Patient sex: M
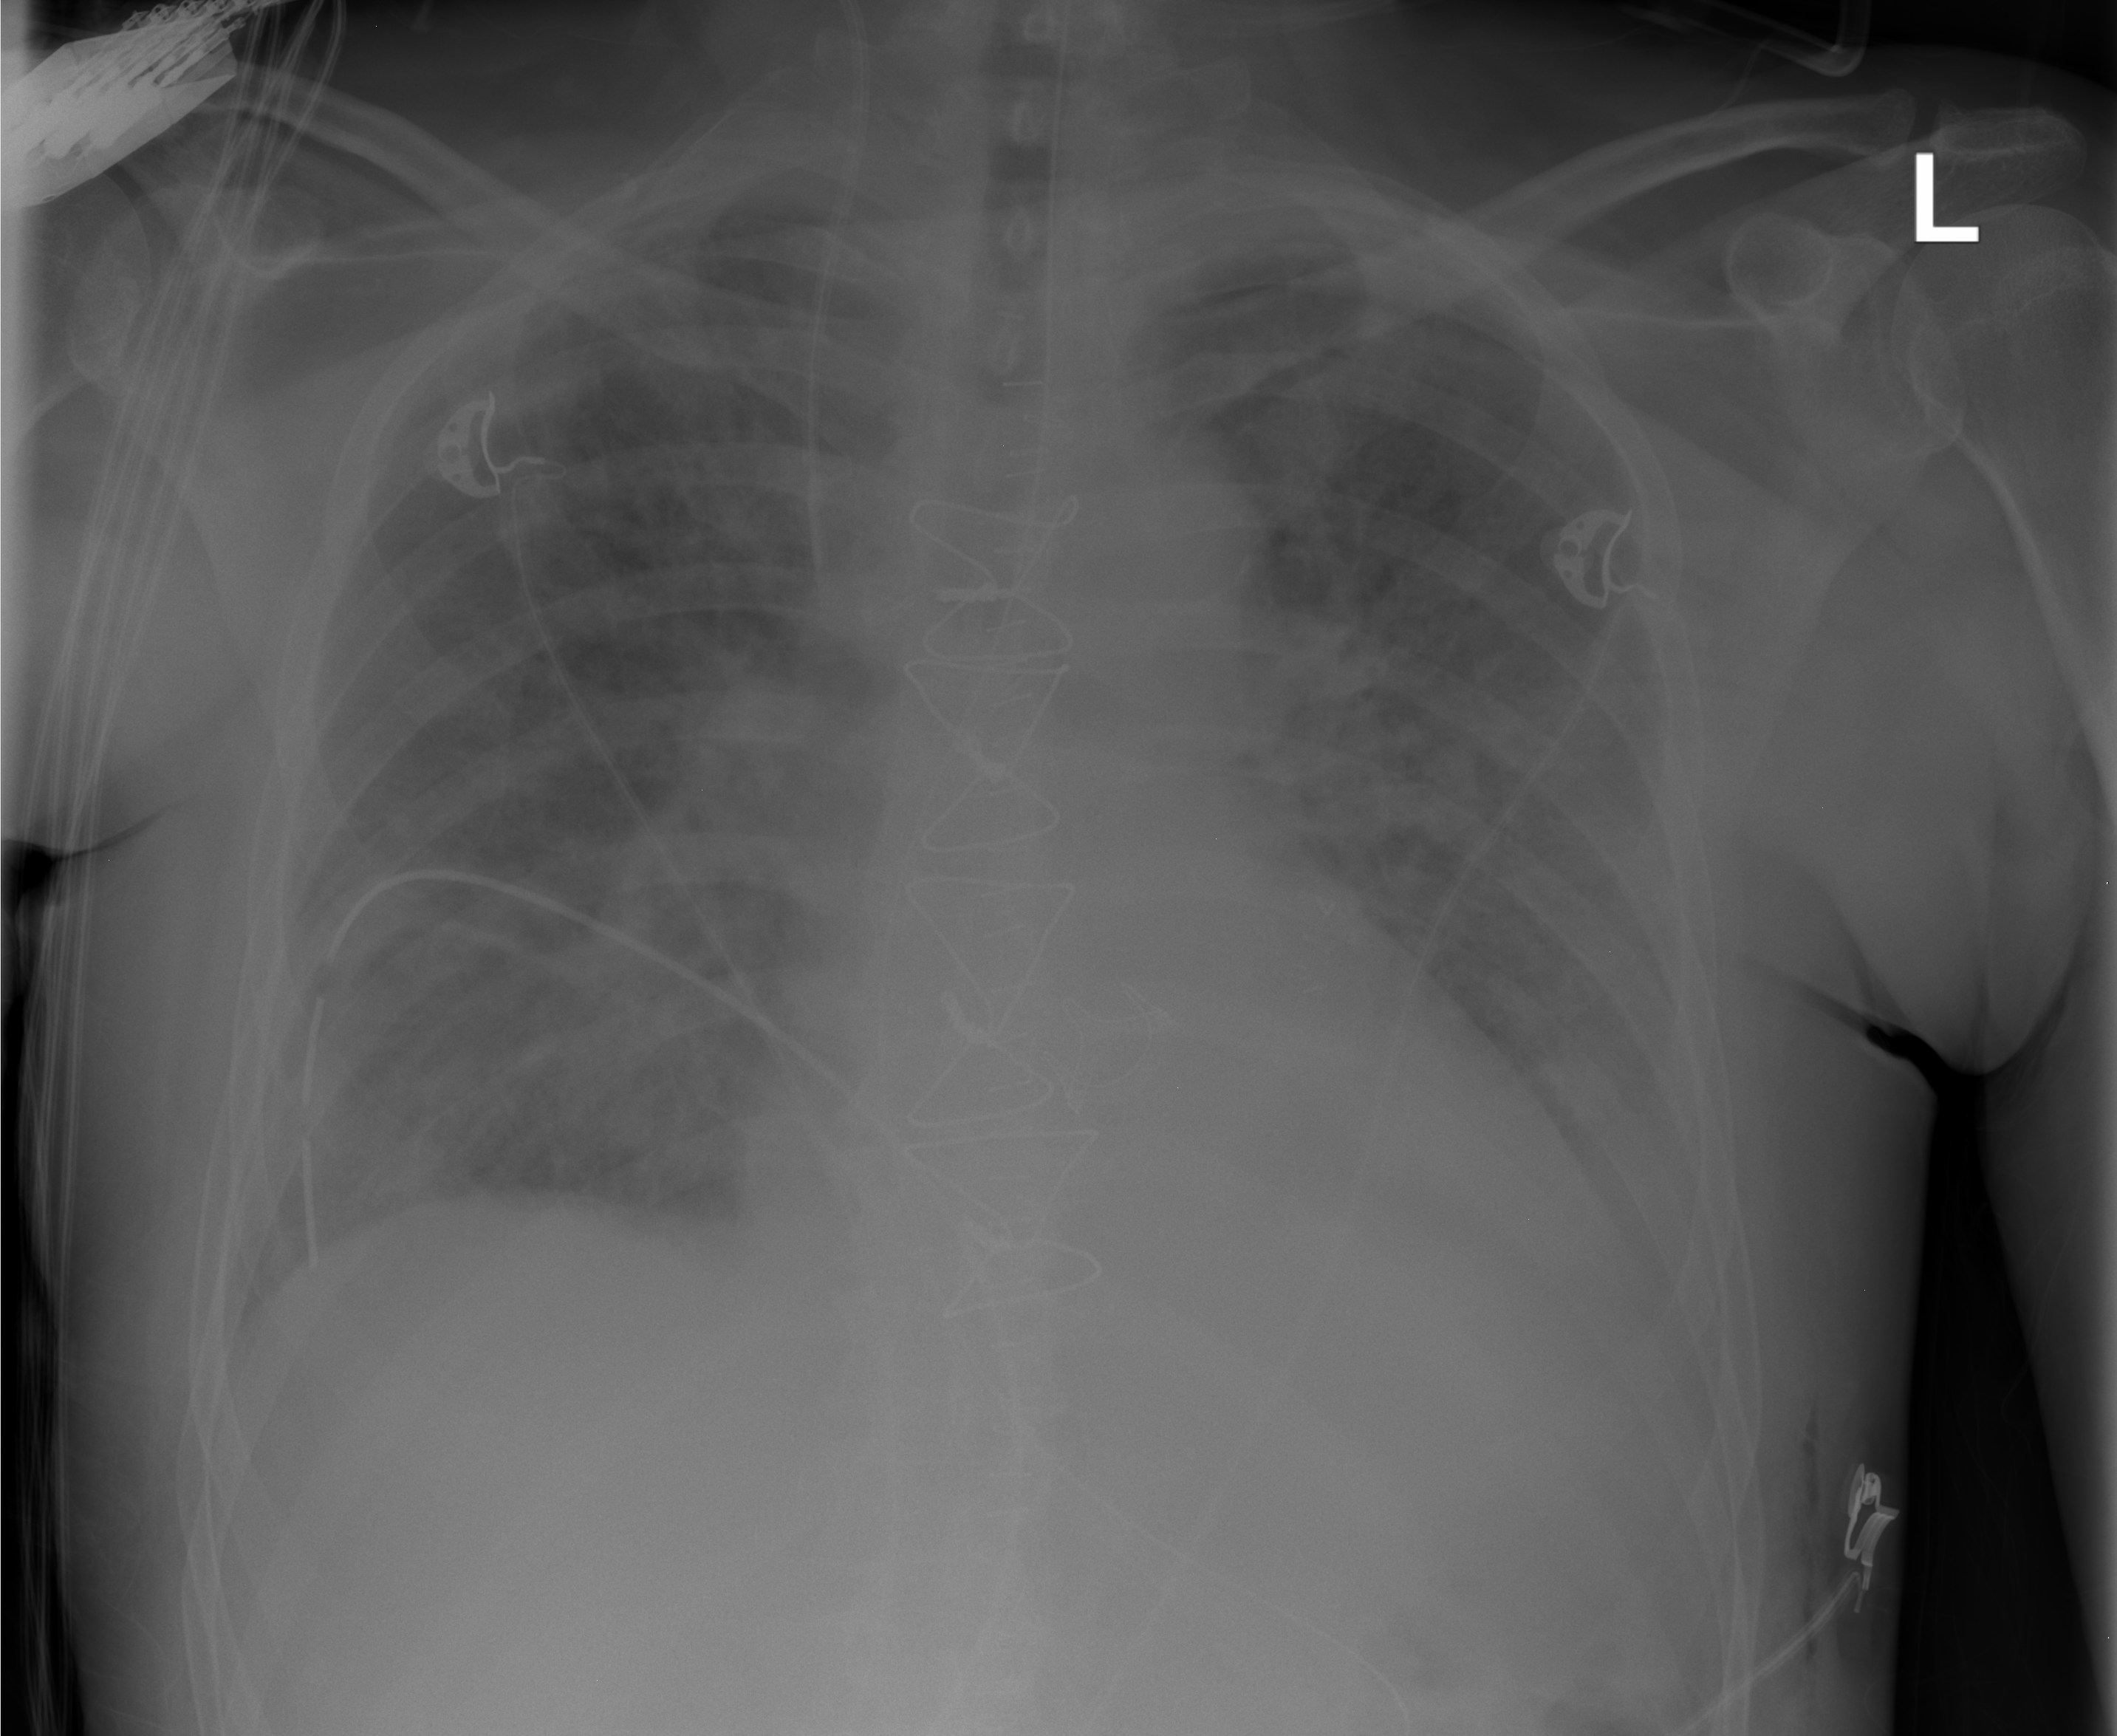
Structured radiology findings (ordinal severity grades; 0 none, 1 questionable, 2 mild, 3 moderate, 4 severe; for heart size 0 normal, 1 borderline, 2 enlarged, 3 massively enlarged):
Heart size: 2
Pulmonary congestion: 3
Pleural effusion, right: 0
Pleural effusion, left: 2
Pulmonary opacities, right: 0
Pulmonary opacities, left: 0
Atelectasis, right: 0
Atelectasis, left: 0